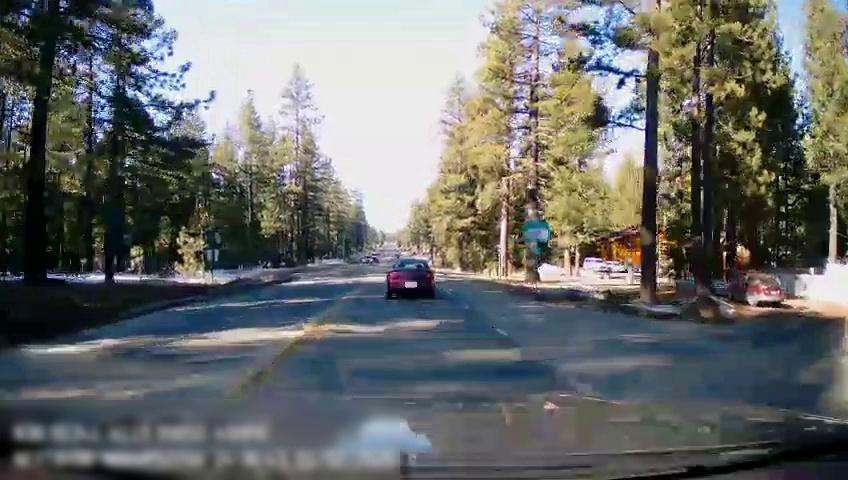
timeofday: Day
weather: Sunny
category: Drivable Space
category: Vehicles | Car
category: Vehicles | Car
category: Lanes | Opposite Lane
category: Lanes | Current Lane
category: Traffic | Signs